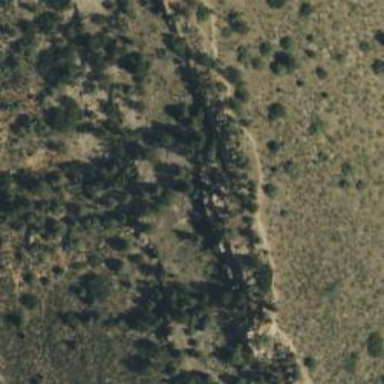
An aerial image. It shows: Natural ridge in the landscape.